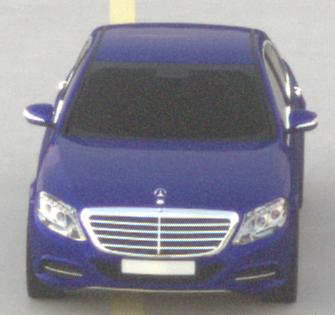
Make: Mercedes-Benz
Model: S 400 HYBRID
Detailed model: S-Class (222) Limousine
Model produced from: 2013/05
Model produced until: 2015/04
Doors: 4
Color: blue
Road condition: dry road
Daytime: sunrise or sunset
Contrast: low contrast